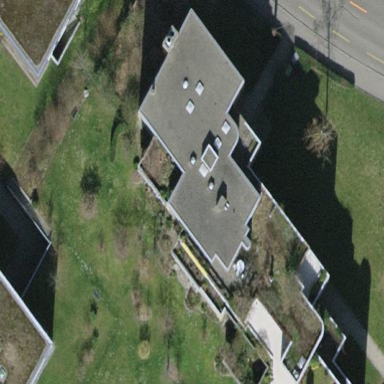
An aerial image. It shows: Modern apartment building with flat roof design.